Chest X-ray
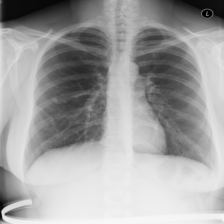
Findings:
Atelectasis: negative
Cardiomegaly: negative
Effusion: negative
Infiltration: negative
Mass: negative
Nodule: negative
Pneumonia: negative
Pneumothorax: negative
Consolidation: negative
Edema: negative
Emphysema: negative
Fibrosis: negative
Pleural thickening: negative
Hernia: negative